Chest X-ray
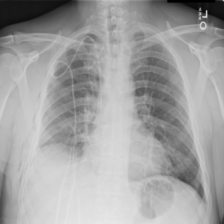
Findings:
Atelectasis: negative
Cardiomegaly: negative
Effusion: negative
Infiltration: negative
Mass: negative
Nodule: negative
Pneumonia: negative
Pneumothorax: negative
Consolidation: negative
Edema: negative
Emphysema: positive
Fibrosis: negative
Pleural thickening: negative
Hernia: negative